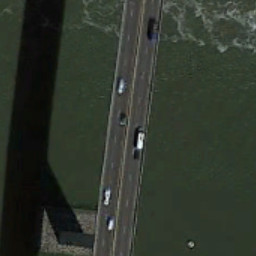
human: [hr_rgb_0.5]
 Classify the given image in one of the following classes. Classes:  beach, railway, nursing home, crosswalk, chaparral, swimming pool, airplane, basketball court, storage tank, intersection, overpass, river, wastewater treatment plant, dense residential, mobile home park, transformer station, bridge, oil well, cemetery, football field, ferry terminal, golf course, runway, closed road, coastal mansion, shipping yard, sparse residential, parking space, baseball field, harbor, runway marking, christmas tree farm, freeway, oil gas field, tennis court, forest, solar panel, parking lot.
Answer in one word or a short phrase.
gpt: bridge